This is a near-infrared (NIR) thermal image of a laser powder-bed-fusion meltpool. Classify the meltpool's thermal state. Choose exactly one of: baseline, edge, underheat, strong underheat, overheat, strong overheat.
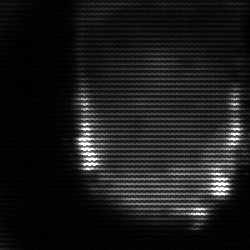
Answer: baseline